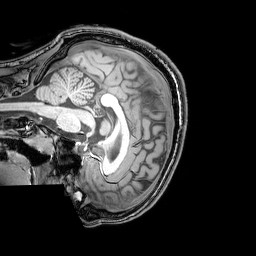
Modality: T1w
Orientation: sagittal
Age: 22
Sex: male
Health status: healthy
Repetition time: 0.081 s
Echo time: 0.037 s